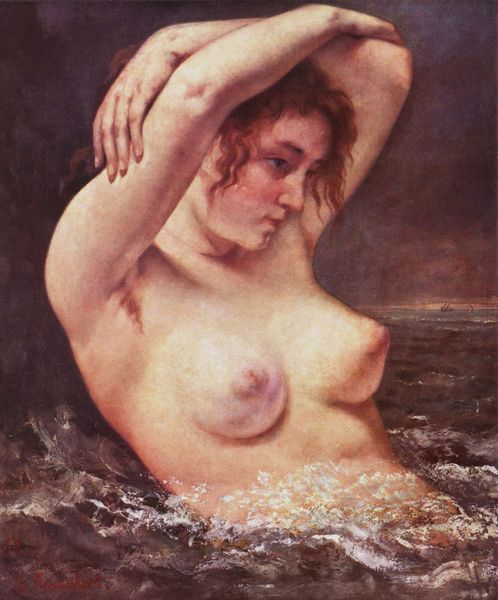
Titel: Die Badende
Künstler: Gustave Courbet
Standort: New York (New York)
Institution: The Metropolitan Museum of Art
Schlagwörter: akt, blau, dunkel, felsen, gemälde, hand, haut, himmel, kopf, körper, meer, nackt, schatten, wasser, weiß, wolken, baden, badende, mädchen, see, teich, braun, brust, busen, finger, frau, grau, hell, mund, nase, profil, blick, rot, arme, augen, gesicht, inkarnat, mensch, hals, hände, portrait, porträt, dämmerung, horizont, nass, gewässer, auge, haare, pose, realismus, lippen, locken, rosa, brüste, gischt, schiff, schiffe, welle, wellen, haltung, lila, romantik, schaum, sturm, wild, woge, wogen, weiblich, halbakt, brustwarzen, ellenbogen, erotisch, oberkörper, ozean, bad, rothaarig, lastziv, nacktheit, courbet, unbekleidet, badend, schwimmen, sex, nixe, braue, fisch, verschränkt, rote haare, achsel, böcklin, fabel, nymphe, wesen, fabelwesen, feuerbach, venus, meerjungfrau, hänge, arnold, behaarung, strähnen, nippel, achseln, titten, verschränkte arme, barbusig, ärme, sprudeln, achselhaare, achselhaar, gustav courbet, busem, erna, händehoch, mermaid, möcklin, wasserfrau, nice, schwellend, weibliche person, ohne kleidung